Question: I have maven projects, opened in my Eclipse.
After each code changing I should to launch 'task1', 'task2', .... 'taskN'.
Each task executes from different folder.
Is it possible to create task which would invoke 'task1' then 'task2' .... 'taskN' ?
If 'task45' ended in failure then from 'task46' to 'taskN' is not launch.
---
## UPDATE
I created aggregate task:

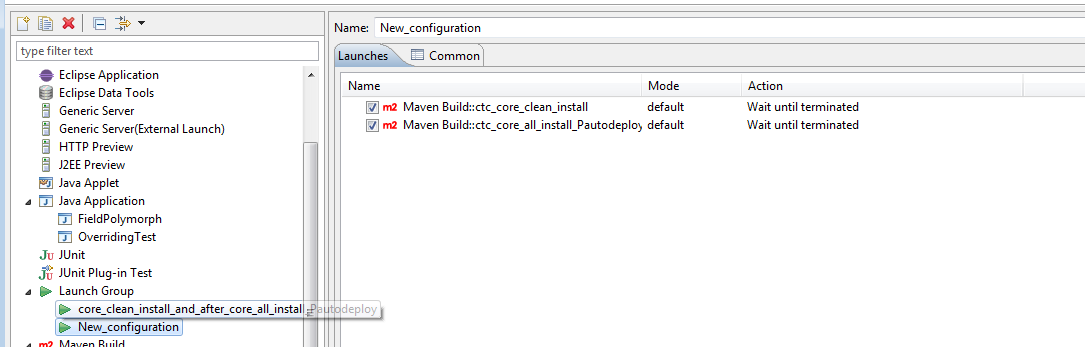
Answer: This feature does not seem to be supported by eclipse yet (Apr 2014). It is a known issue and a <URL> is already open for it.
However, you can have a look to the <URL> feature from the CDT plugin. It seems to be compatible with any launch configuration, including maven, and it should offer better control on sequantial execution of your tasks.